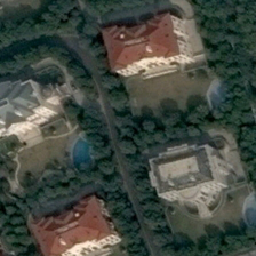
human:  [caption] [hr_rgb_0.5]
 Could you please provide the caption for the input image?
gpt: The red and grey cottage is surrounded by trees.

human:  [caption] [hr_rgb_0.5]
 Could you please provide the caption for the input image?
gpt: Some apartments stand in this calm community surrounded by lush trees.

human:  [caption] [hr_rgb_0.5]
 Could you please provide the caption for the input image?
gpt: The red and gray cabins are surrounded by trees.

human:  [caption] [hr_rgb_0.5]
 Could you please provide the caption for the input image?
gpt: The red and grey houses are surrounded by trees.

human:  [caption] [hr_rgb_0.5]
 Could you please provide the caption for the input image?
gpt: There are several apartments in this quiet community surrounded by thick trees.